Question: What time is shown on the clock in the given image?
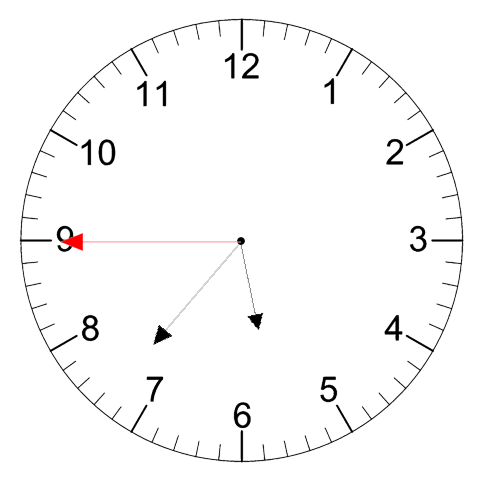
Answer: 05:36:45